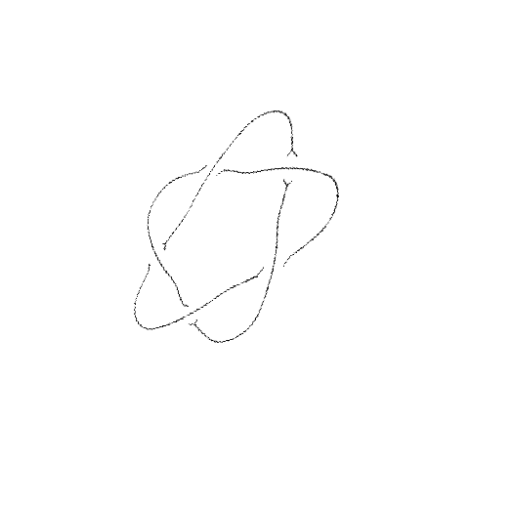
Crossing number: 5